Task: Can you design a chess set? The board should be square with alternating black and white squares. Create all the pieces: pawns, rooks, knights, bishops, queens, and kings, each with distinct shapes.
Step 1351:
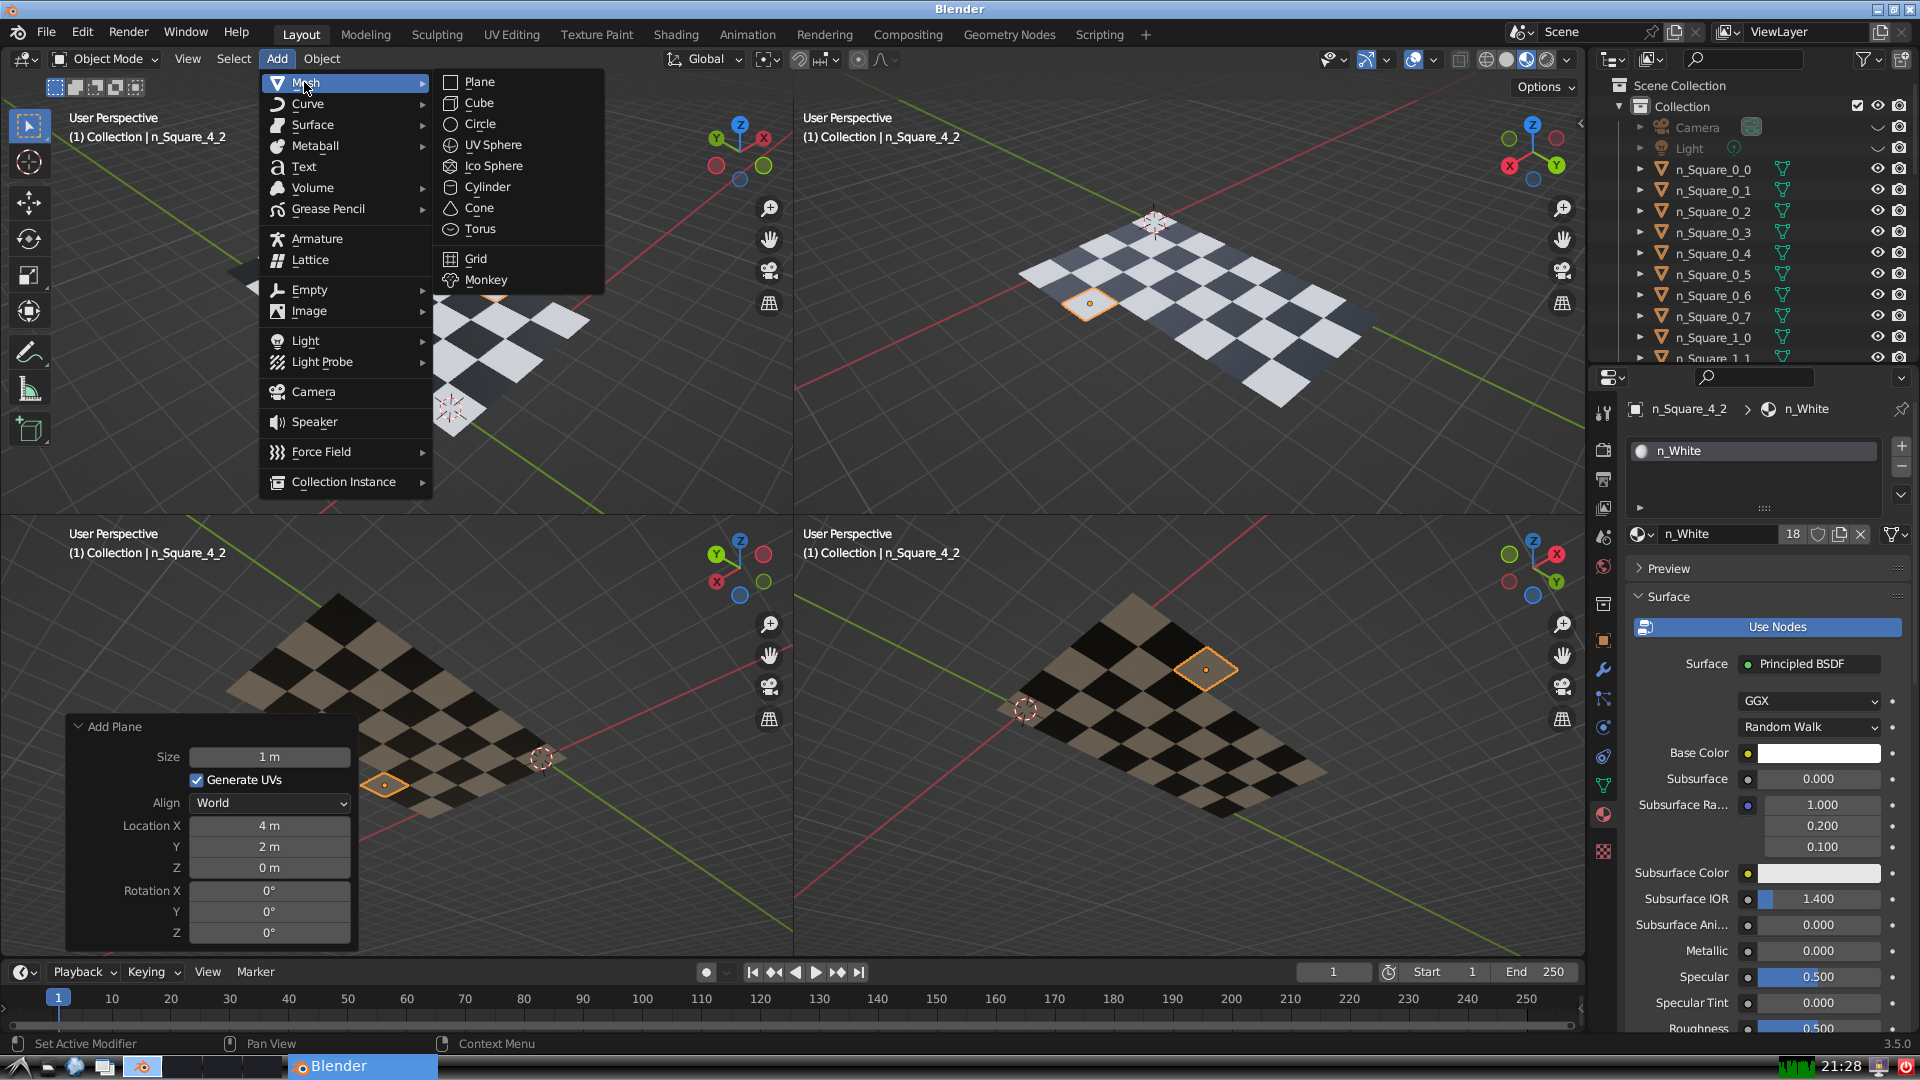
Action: {"mouse_move": [499, 79]}